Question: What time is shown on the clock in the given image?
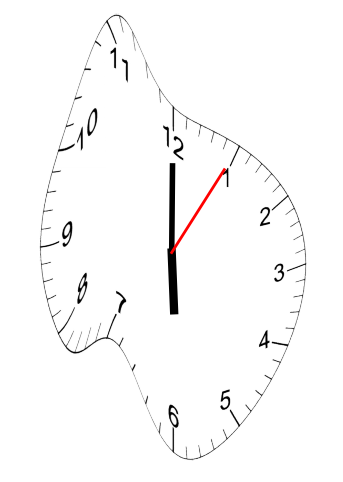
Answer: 06:00:05